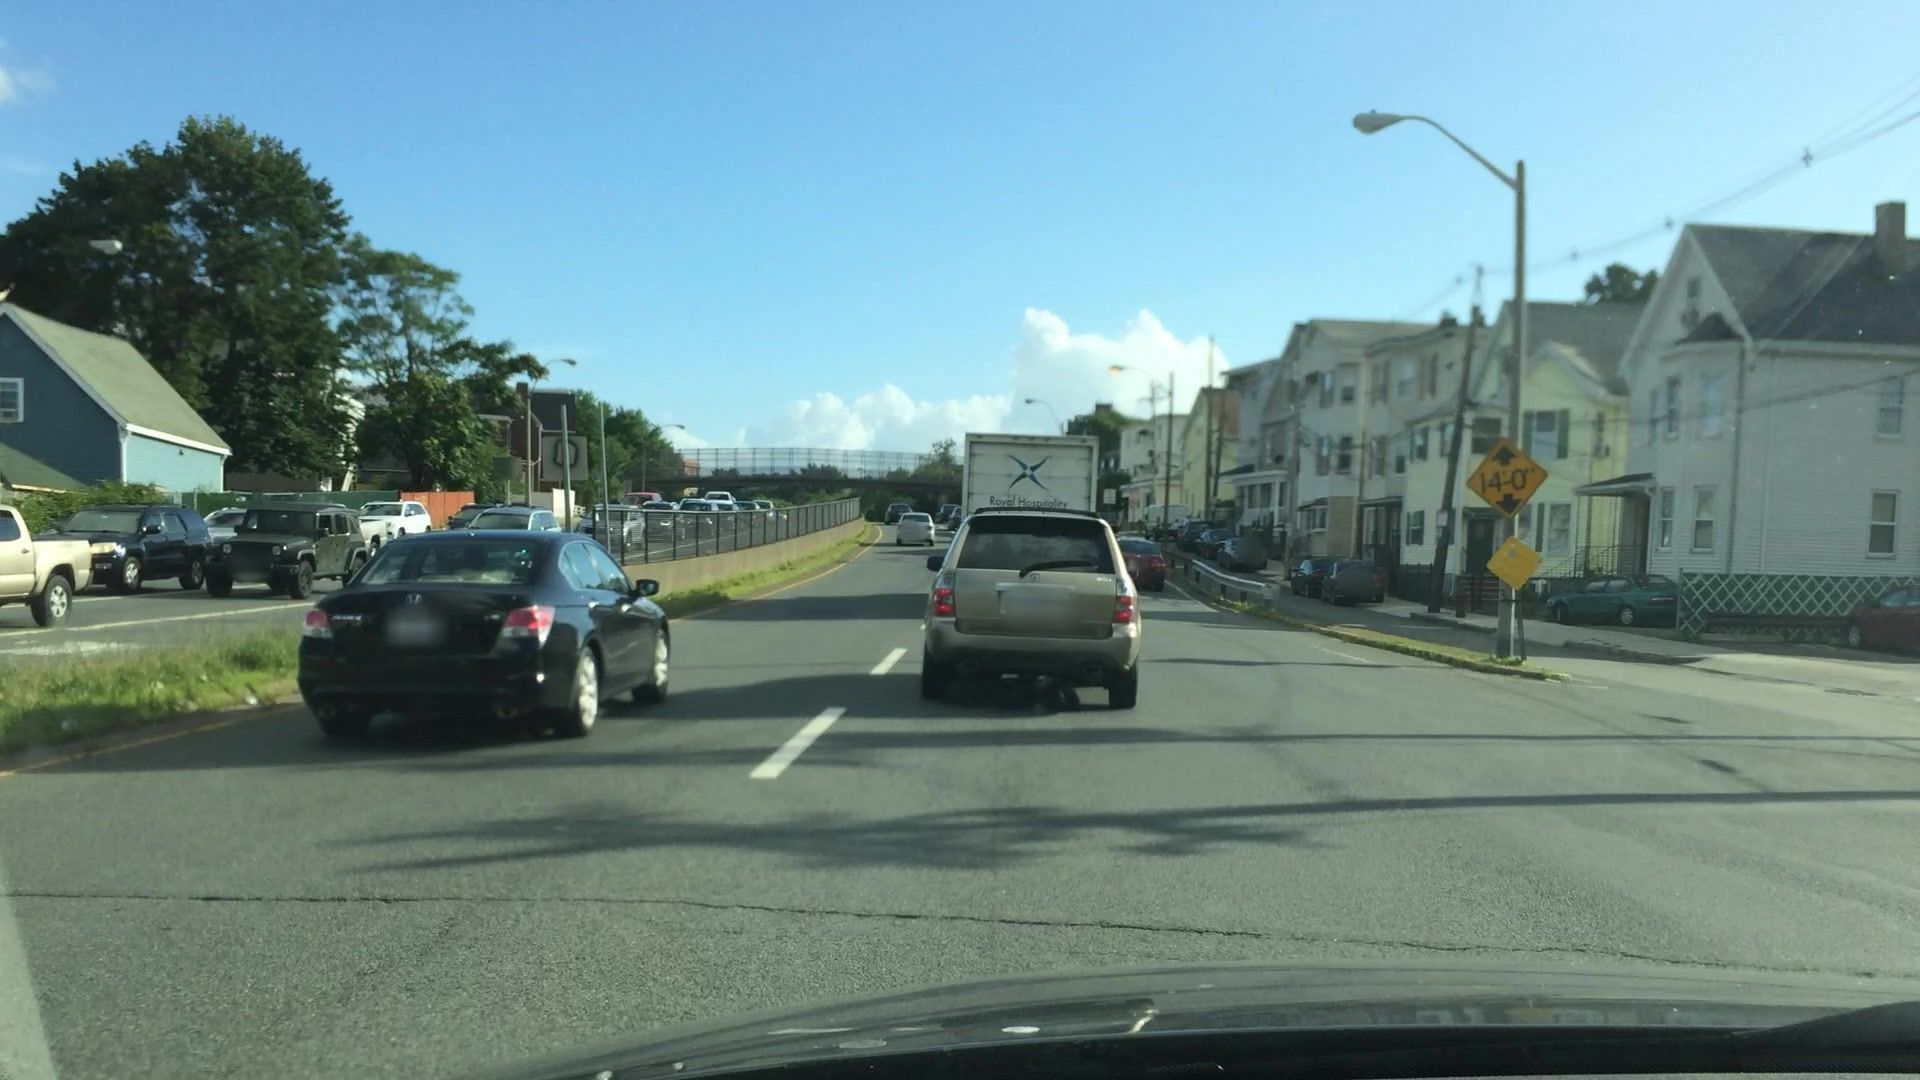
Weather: clear
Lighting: day
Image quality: good
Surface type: driving surface
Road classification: trunk
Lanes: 3
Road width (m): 45.7
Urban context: urban centre
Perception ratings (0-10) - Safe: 3.58, Lively: 6.91, Beautiful: 4.65, Boring: 6.48, Depressing: 2.35, Wealthy: 3.88